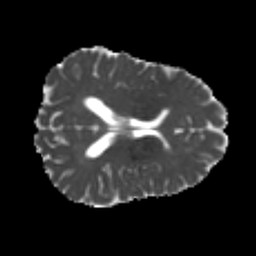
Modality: MD
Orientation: axial
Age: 26
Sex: male
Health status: healthy
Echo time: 0.074 s